Question: In my app I have created a List of items which are displayed on the screen using LayoutInflater. The data I am using is been fetched from the database and inflated into the list.
Is there any way to display the data with field based ordering:
This image will make it simpler to understand:-
Now what I am trying to get is when user clicks on "Test" the list is ordered with alphabetically.
When user clicks on "Completion Status" it orders up according to it and so on with other fields.
So anyone who have worked on similar problem may suggest any ideas?
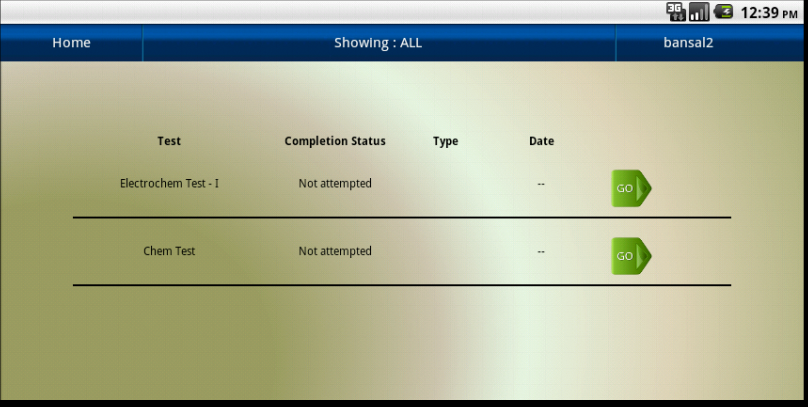
Answer: execute query as
'''
sqlDB.query(tablename, columns, selection, selectionArgs, groupBy, having, orderBy);
'''
eg:
Cursor c = sqlDB.query("tablename", null, null, null, null, null, "your_column")
then inflate to layout